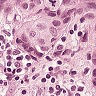
Metastatic tissue present: yes